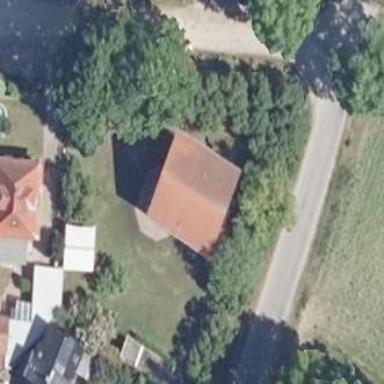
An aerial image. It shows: Detached building with gabled roof.